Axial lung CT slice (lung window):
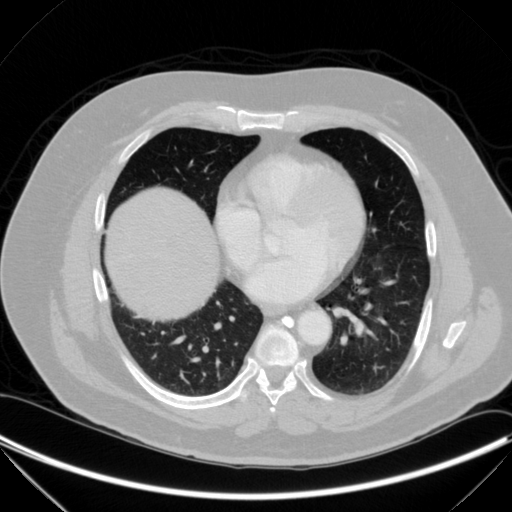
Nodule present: no